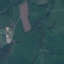
Label: Pasture